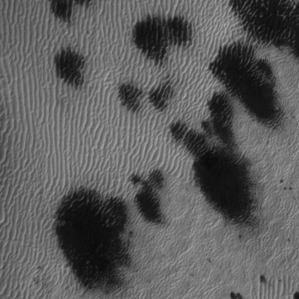
Label: frost